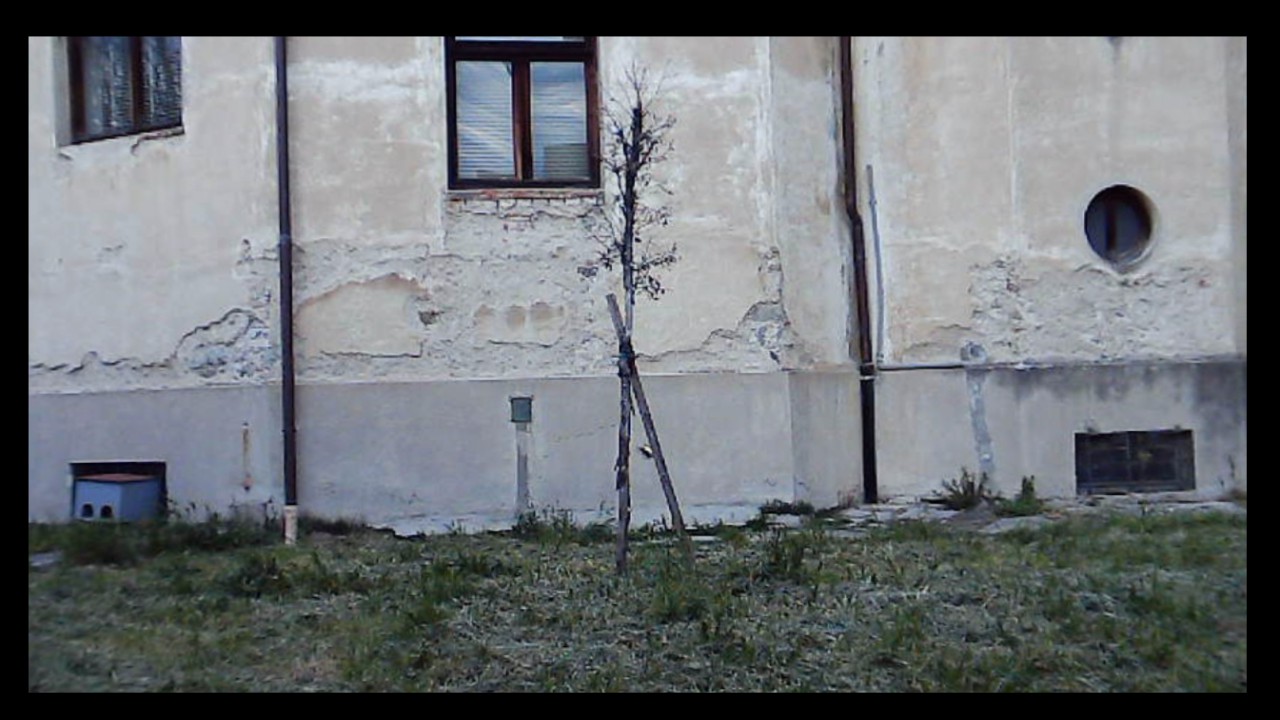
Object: DarwinFPV cineape20